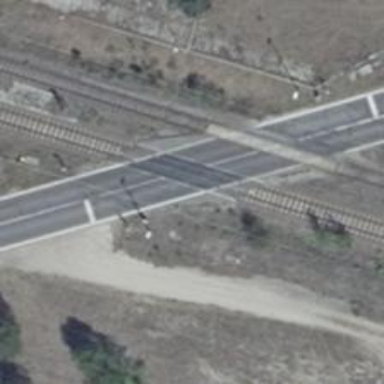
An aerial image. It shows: Railway level crossing.